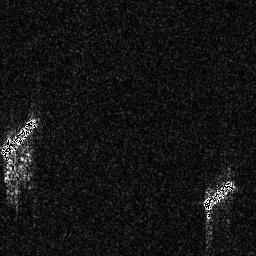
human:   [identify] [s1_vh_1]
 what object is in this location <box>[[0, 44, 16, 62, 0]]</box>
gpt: <ref>1 large ship at the left</ref>

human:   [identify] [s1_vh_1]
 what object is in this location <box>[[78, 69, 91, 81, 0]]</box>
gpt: <ref>1 medium ship at the bottom right</ref>